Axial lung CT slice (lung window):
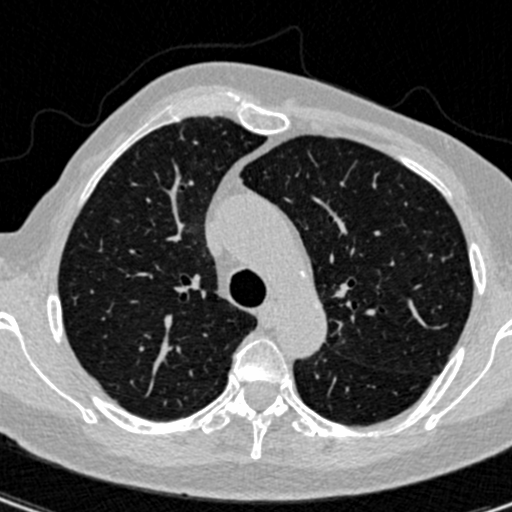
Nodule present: no